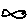
Label: fish